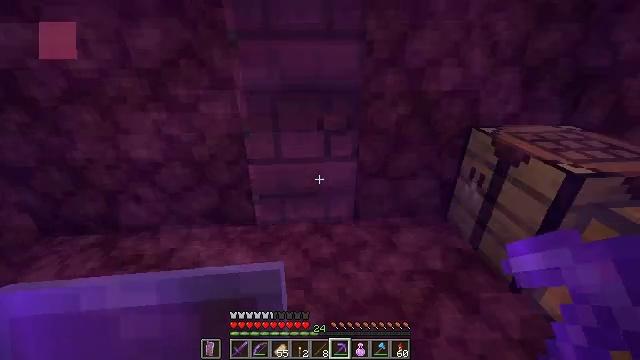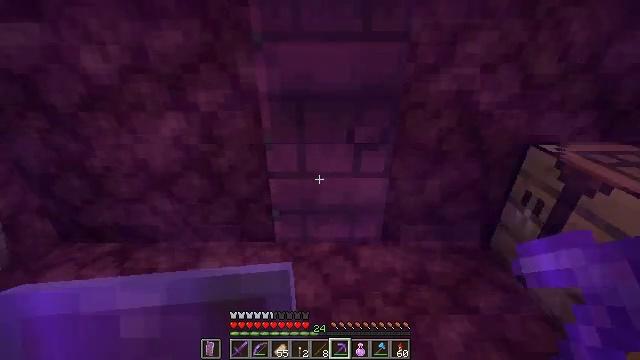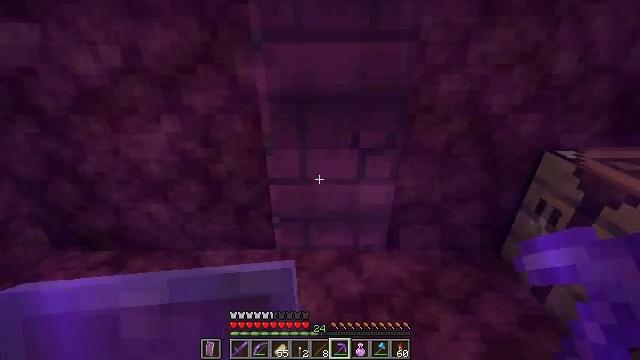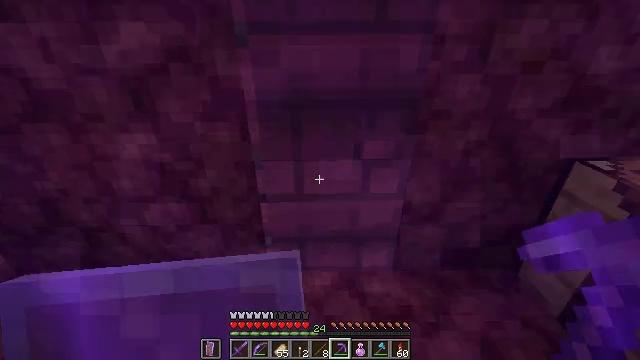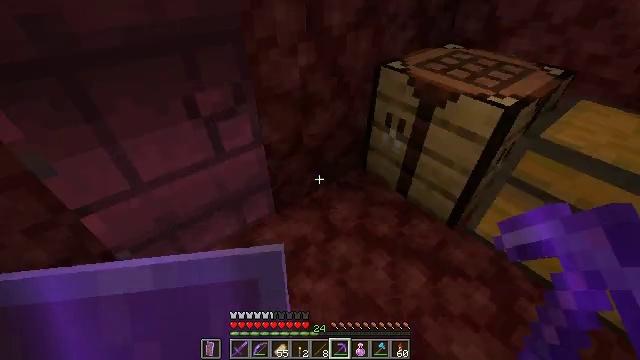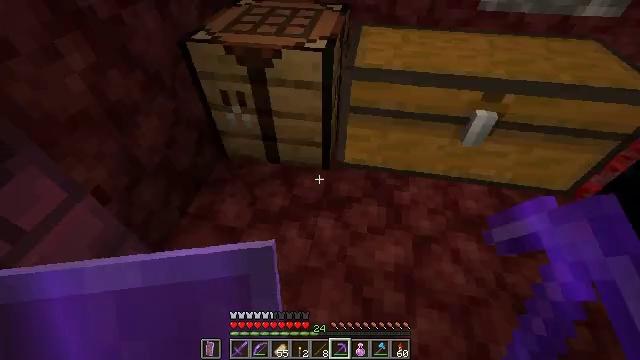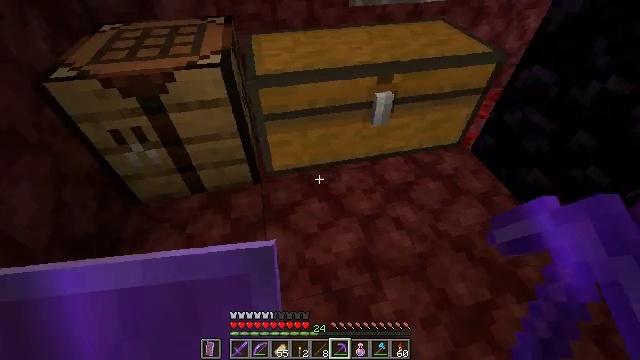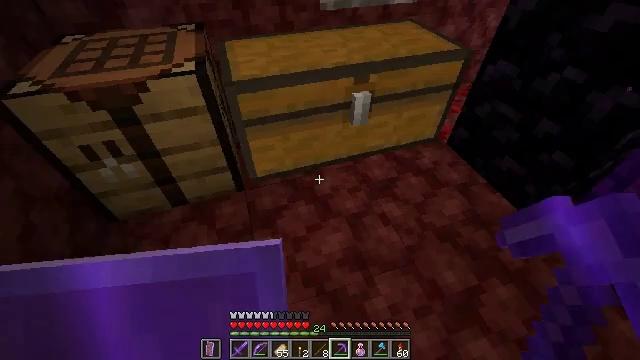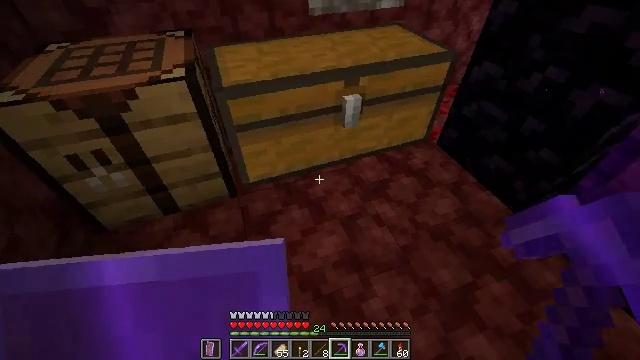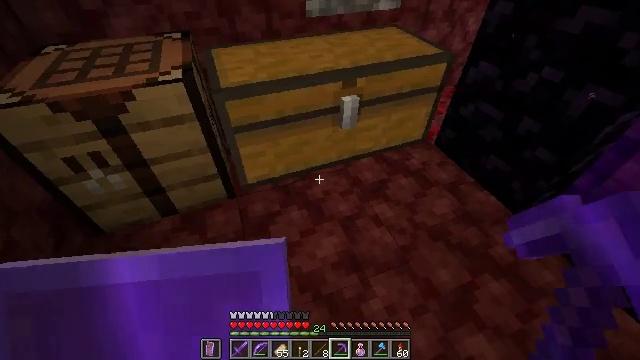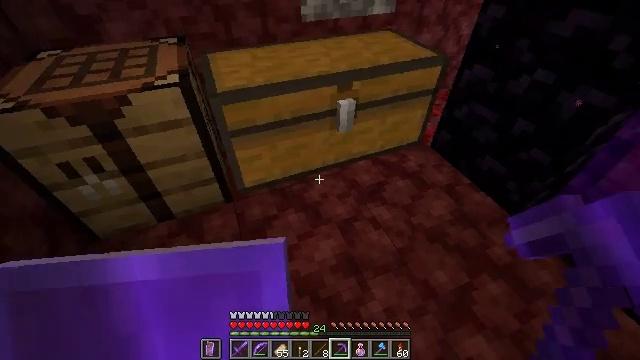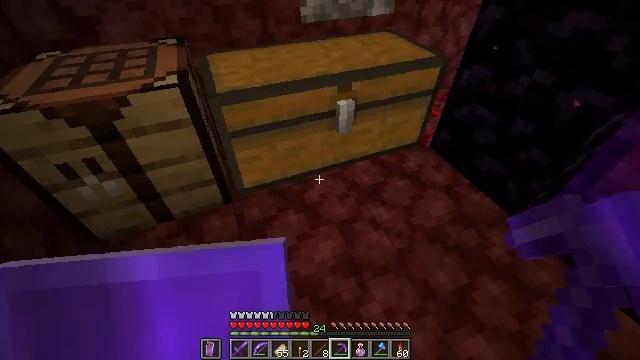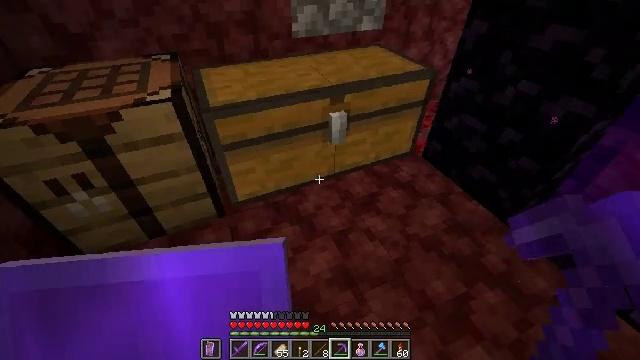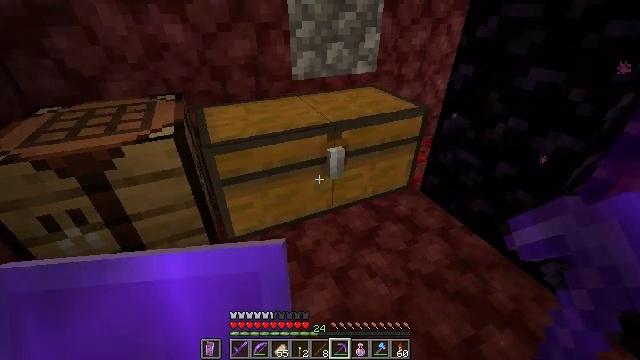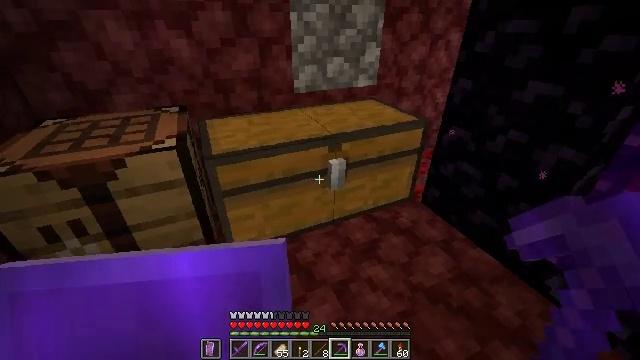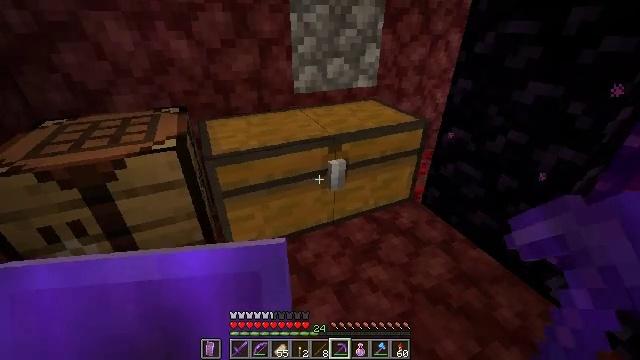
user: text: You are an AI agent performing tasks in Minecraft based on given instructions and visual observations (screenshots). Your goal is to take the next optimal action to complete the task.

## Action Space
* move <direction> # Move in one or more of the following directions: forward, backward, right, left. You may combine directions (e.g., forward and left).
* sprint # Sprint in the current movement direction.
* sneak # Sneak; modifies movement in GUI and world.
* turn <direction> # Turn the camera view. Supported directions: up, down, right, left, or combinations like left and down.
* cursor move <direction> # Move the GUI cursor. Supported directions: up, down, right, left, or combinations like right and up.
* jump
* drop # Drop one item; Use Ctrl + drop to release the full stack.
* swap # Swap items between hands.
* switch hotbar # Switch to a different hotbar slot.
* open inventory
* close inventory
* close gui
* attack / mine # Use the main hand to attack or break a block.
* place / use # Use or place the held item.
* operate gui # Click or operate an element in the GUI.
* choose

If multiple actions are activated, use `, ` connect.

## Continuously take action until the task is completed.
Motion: motion action
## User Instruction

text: Gather blackstone for crafting.
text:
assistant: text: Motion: move forward, turn left
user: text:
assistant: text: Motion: move forward
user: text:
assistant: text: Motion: move forward
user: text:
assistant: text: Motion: turn right and down
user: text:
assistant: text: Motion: turn right and down
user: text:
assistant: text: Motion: turn right and up
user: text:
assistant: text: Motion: turn right
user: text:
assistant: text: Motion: turn right
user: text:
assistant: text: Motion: no_op
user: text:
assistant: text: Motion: no_op
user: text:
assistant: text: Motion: no_op
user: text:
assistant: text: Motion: turn right and up
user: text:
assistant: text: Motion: turn up
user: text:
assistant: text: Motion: turn up
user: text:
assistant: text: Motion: use / place
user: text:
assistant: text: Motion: use / place
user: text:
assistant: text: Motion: use / place
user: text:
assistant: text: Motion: use / place
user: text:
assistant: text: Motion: no_op
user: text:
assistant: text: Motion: no_op
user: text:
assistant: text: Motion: no_op
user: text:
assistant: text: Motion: no_op
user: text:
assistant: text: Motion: no_op
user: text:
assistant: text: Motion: no_op
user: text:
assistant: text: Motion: no_op
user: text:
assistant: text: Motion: no_op
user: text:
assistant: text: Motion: no_op
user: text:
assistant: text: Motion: no_op
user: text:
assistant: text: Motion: no_op
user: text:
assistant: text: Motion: no_op